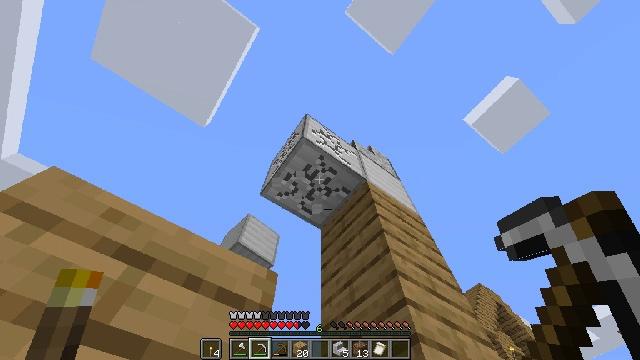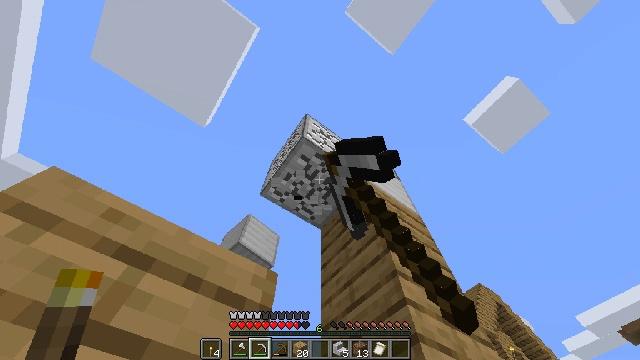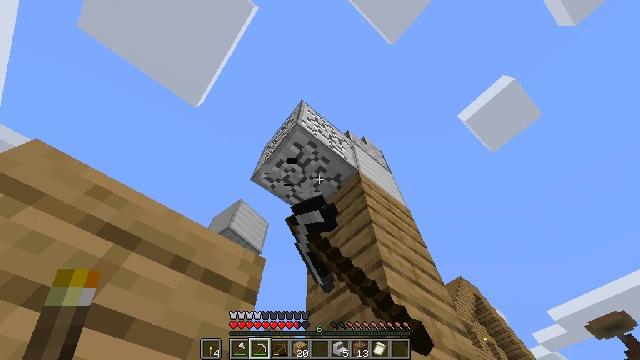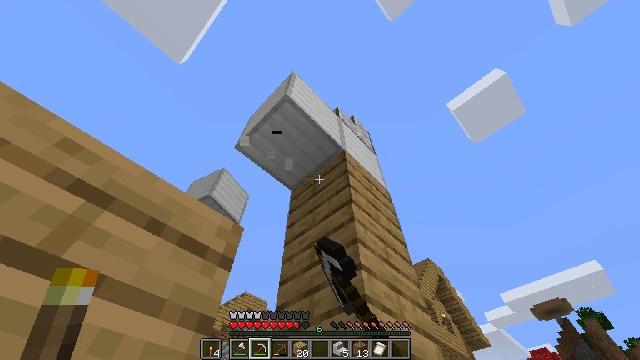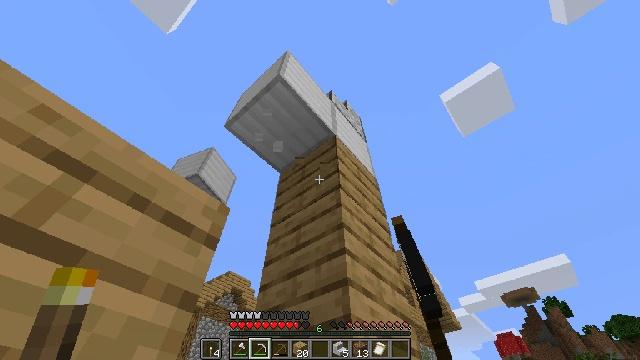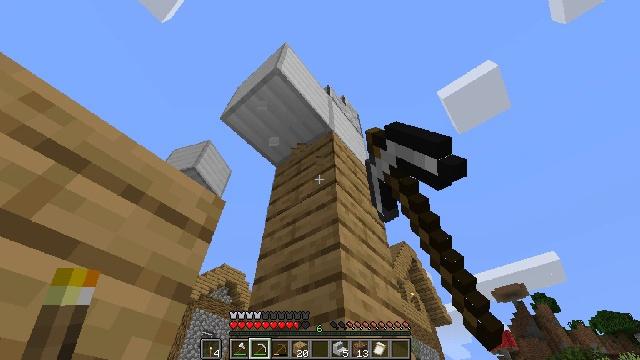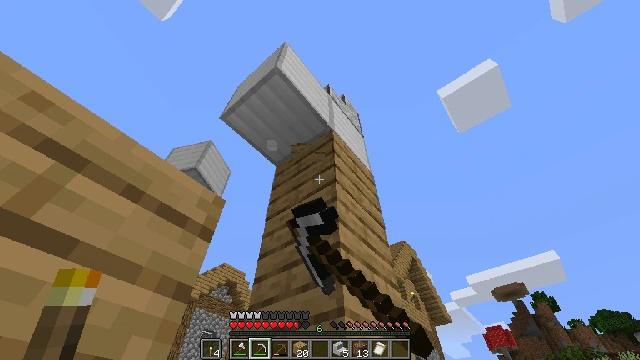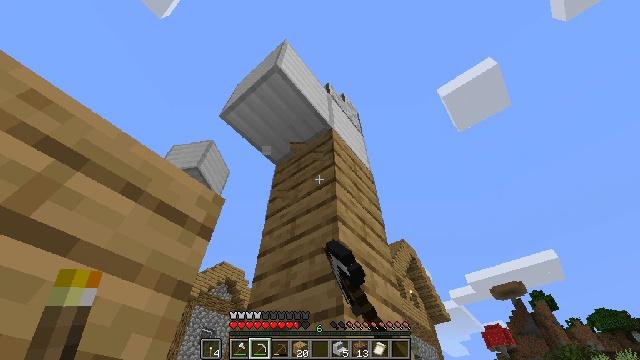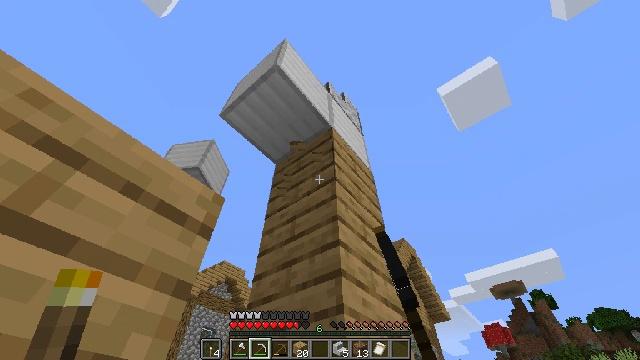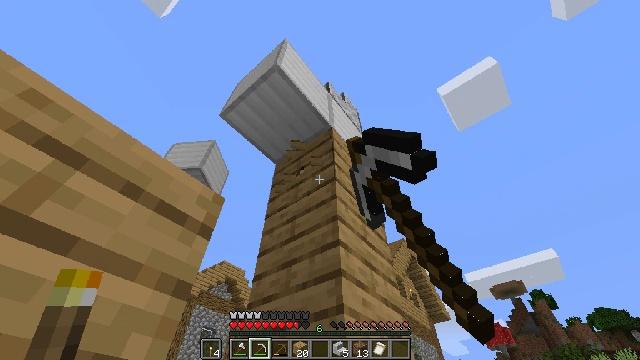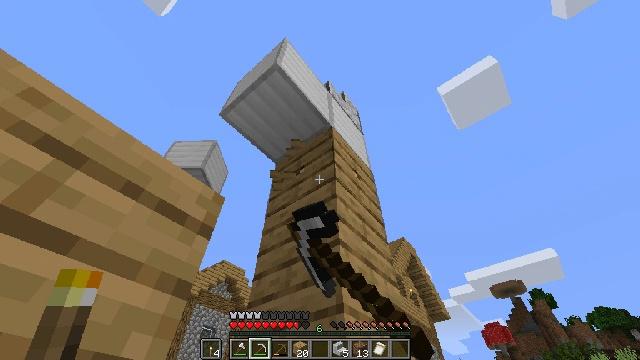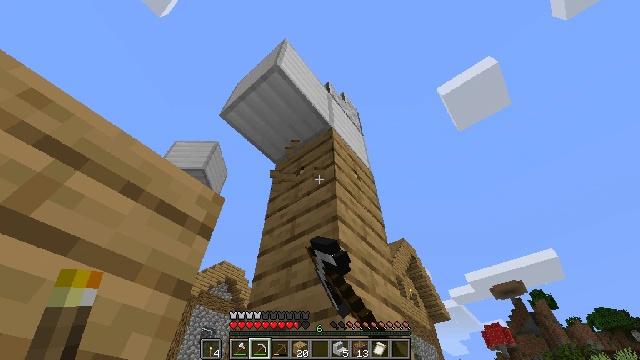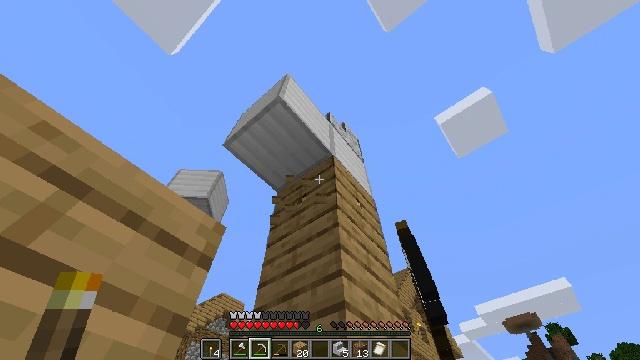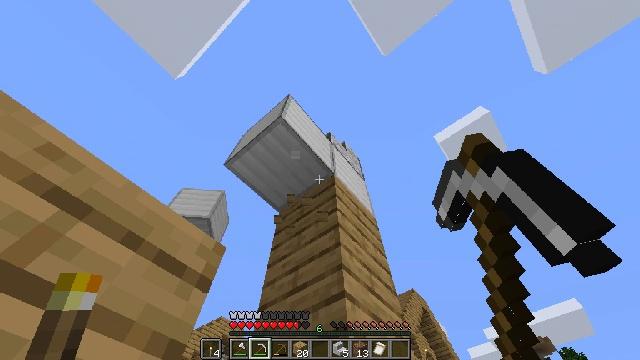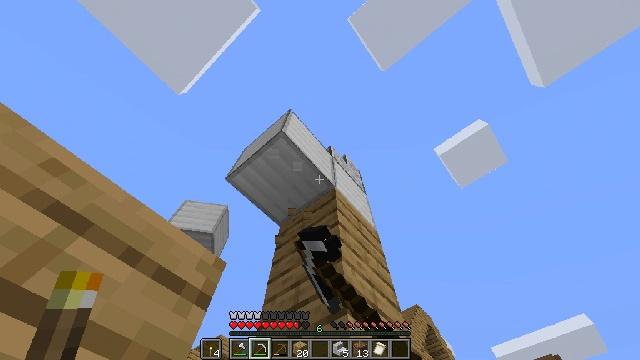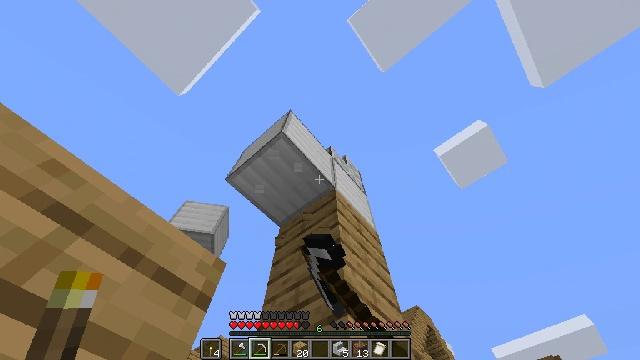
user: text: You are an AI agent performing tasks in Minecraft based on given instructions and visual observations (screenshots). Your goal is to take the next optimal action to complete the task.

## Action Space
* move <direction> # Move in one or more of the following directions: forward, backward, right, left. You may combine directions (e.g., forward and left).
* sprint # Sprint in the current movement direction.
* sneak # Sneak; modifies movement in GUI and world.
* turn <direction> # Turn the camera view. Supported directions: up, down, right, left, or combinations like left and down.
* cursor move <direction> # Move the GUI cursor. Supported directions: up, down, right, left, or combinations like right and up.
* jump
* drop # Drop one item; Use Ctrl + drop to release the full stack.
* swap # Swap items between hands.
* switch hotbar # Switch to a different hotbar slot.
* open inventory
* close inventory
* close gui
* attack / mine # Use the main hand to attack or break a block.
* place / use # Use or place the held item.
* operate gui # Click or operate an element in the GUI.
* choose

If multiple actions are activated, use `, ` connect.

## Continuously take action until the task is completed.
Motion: motion action
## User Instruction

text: Collect the iron block for crafting.
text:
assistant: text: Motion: attack / mine
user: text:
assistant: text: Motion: turn right and down, attack / mine
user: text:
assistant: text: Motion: turn right and down, attack / mine
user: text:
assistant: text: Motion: turn right and down, attack / mine
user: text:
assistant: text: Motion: turn right and down, attack / mine
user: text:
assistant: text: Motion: attack / mine
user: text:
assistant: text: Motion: attack / mine
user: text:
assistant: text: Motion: attack / mine
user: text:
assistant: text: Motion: attack / mine
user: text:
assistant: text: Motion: attack / mine
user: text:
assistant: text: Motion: attack / mine
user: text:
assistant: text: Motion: turn up, attack / mine
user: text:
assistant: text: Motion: turn up, attack / mine
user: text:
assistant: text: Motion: turn up, attack / mine
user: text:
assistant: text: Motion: attack / mine
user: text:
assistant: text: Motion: attack / mine
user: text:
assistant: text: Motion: attack / mine
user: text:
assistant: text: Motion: attack / mine
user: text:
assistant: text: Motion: attack / mine
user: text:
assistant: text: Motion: attack / mine
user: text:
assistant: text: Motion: attack / mine
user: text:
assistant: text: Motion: attack / mine
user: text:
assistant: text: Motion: attack / mine
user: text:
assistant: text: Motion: attack / mine
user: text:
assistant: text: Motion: attack / mine
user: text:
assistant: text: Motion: attack / mine
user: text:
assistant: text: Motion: attack / mine
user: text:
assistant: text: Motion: attack / mine
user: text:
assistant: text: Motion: attack / mine
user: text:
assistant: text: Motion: attack / mine